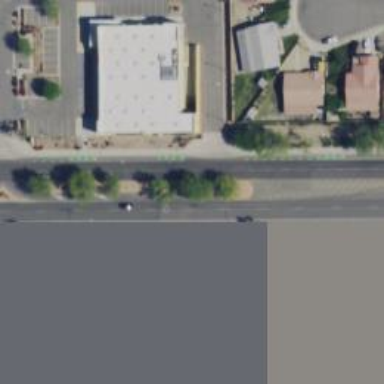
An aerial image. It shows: Secondary road with separate sidewalks.